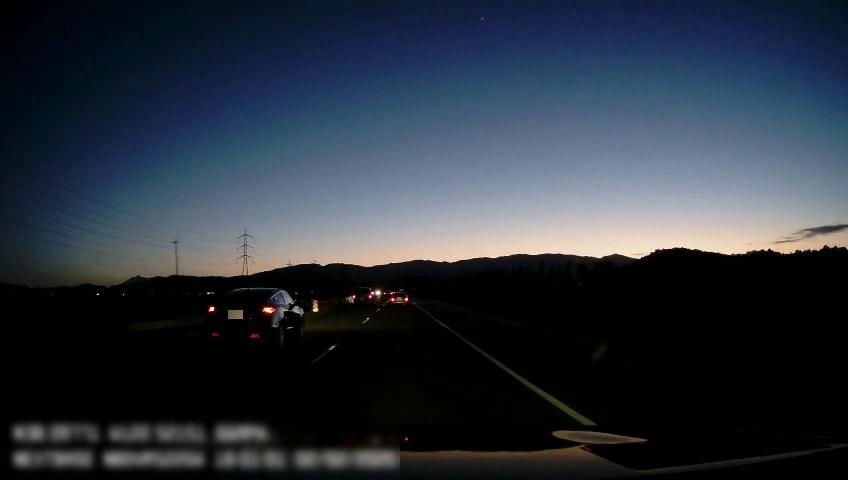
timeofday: Dusk/Dawn/Twilight
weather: Sunny
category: Drivable Space
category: Vehicles | Car
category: Vehicles | Car
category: Vehicles | Car
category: Lanes | Current Lane
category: Lanes | Alternate Lane